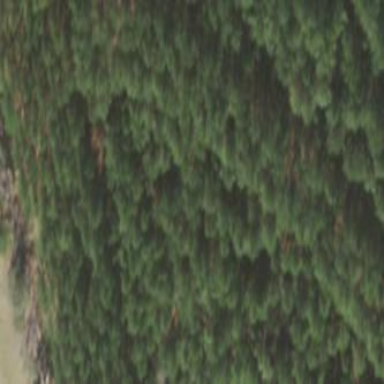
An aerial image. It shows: Forest dominated by needle-leaved trees.